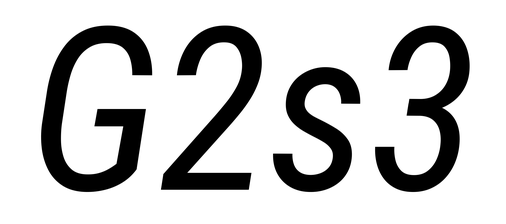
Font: Roboto-Italic_Condensed_Italic